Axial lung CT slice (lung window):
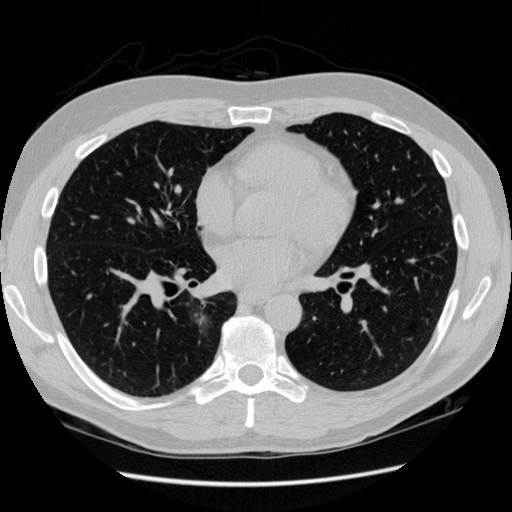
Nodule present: no